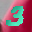
Label: 3